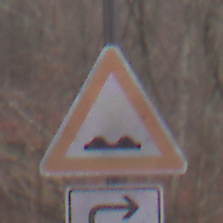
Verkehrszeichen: UnebeneFahrbahn
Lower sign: RichtungsangabeDurchPfeile5
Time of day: Midday
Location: Outdoor (Nature)
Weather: Overcast
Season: Autumn
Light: Natural